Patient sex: F
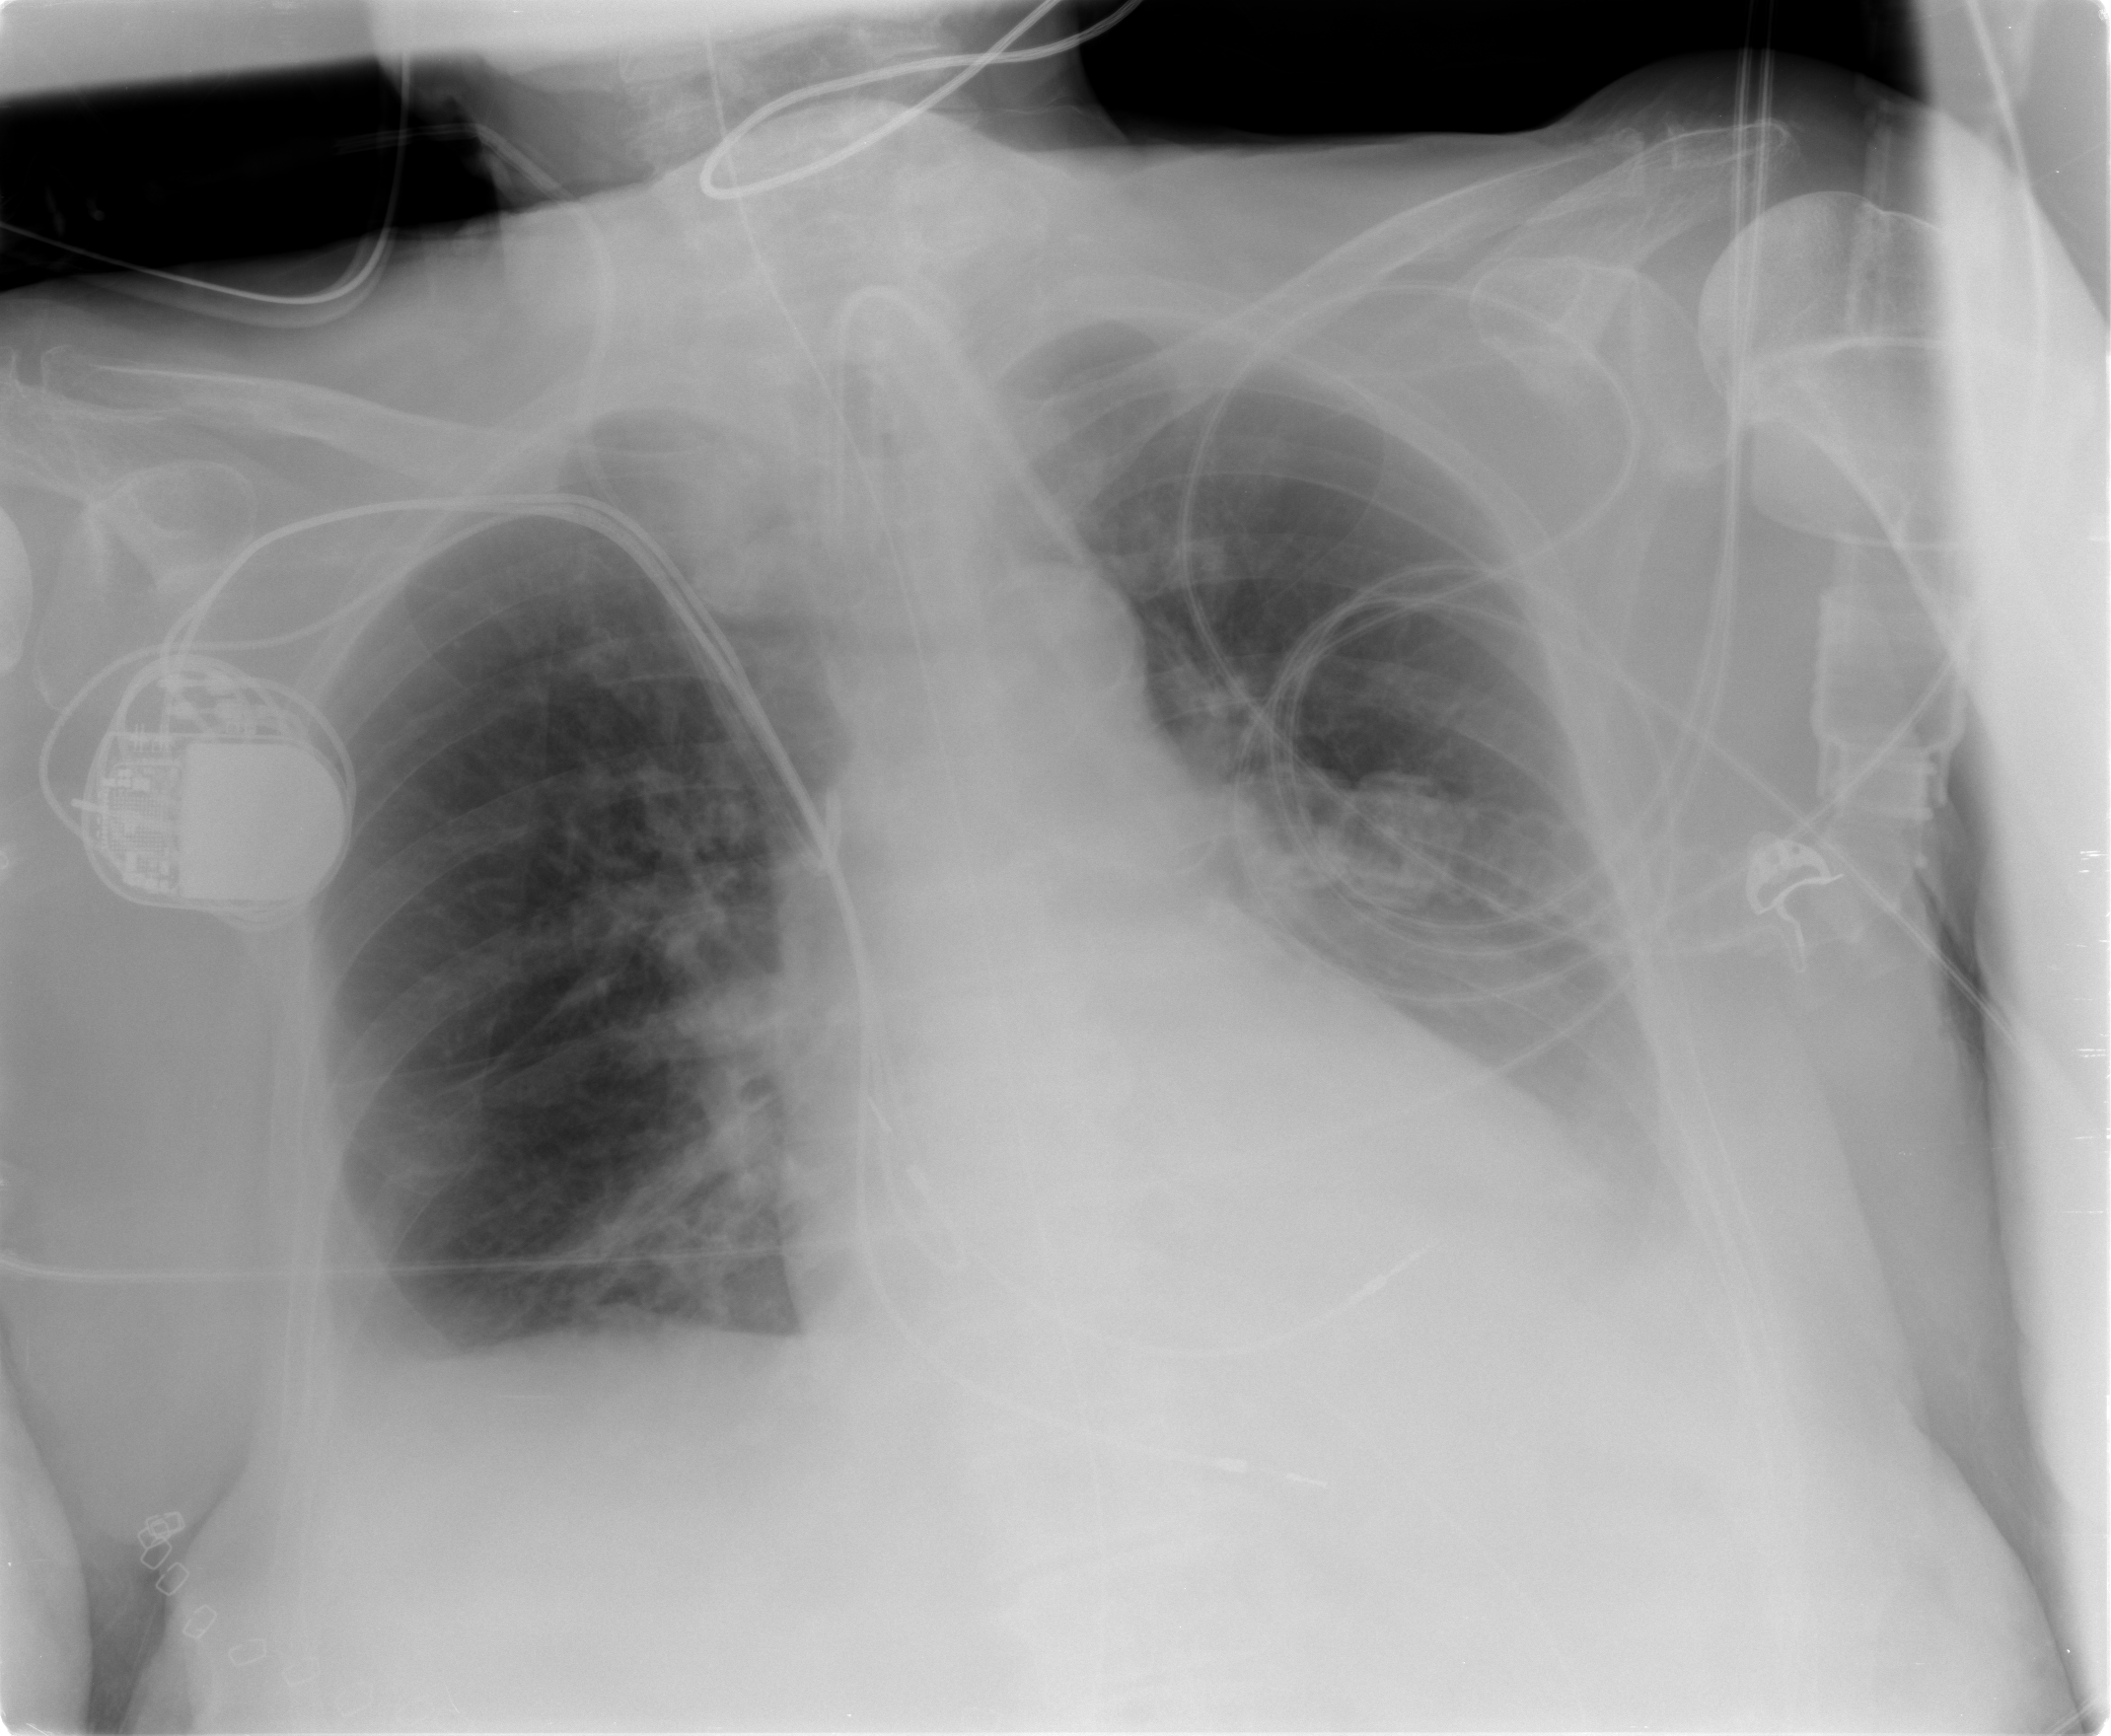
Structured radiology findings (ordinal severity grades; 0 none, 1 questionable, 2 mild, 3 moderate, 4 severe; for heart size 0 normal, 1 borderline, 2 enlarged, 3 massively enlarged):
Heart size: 0
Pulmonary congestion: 1
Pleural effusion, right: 2
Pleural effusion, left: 2
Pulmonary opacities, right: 0
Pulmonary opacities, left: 0
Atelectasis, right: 1
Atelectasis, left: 2